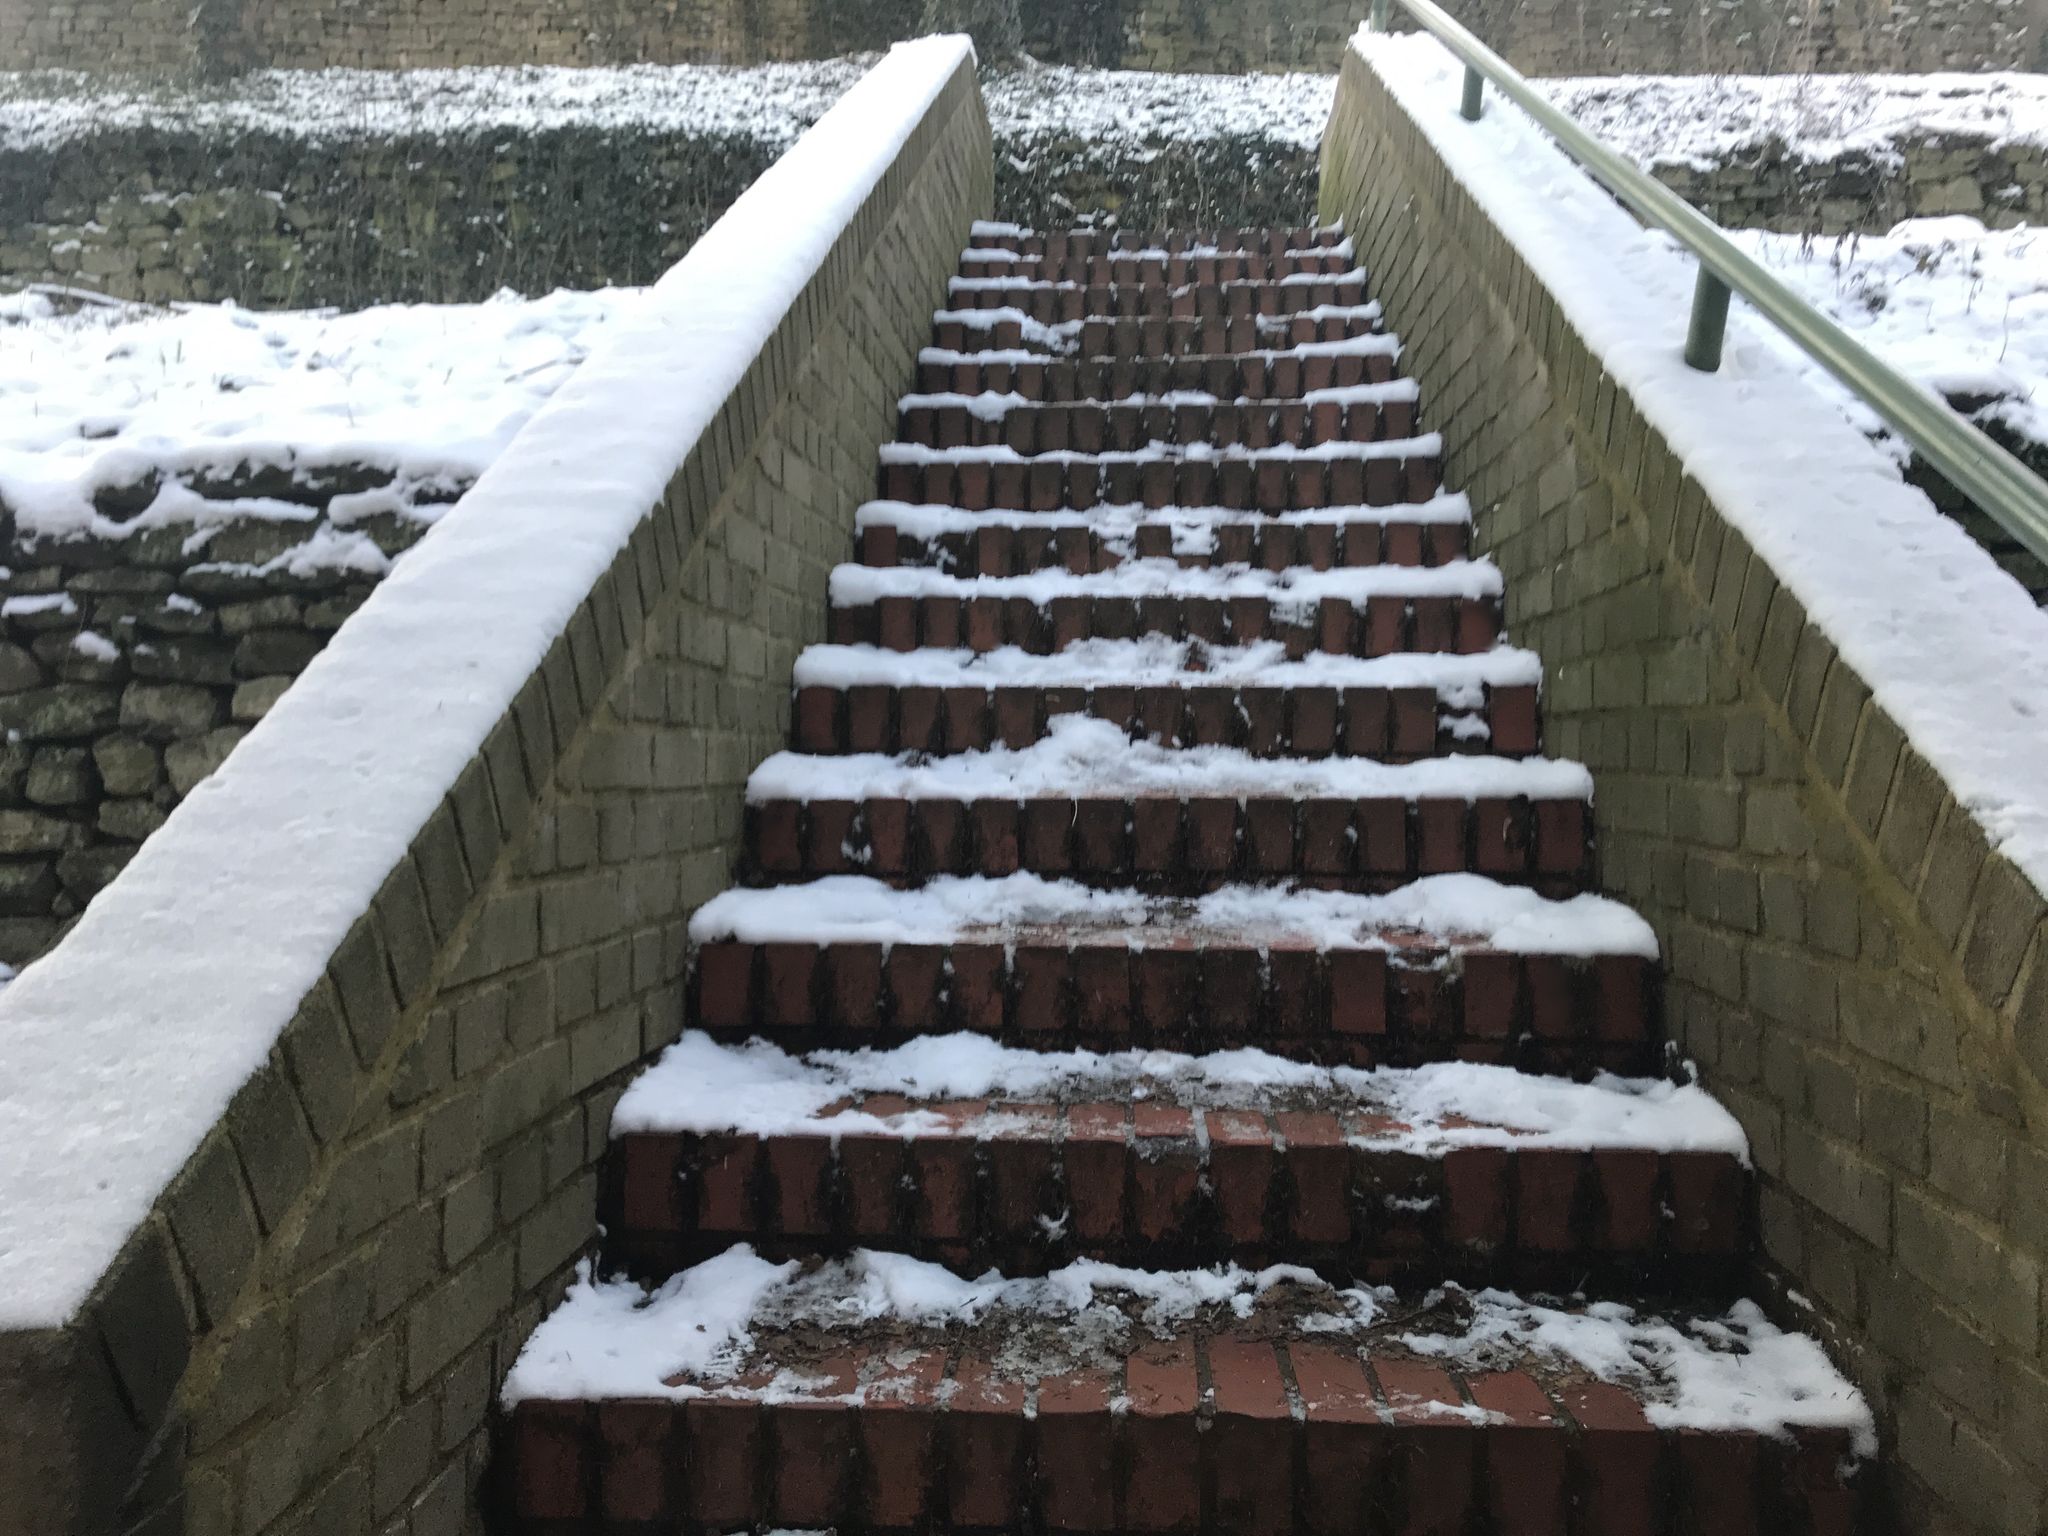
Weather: snowy
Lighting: day
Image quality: slightly poor
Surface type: walking surface
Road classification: track, path
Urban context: urban centre
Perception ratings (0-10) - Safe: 4.61, Lively: 1.85, Beautiful: 8.95, Boring: 6.73, Depressing: 2.28, Wealthy: 5.94